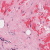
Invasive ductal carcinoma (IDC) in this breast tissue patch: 0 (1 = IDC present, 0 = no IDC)